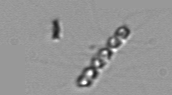
Label: Chaetoceros